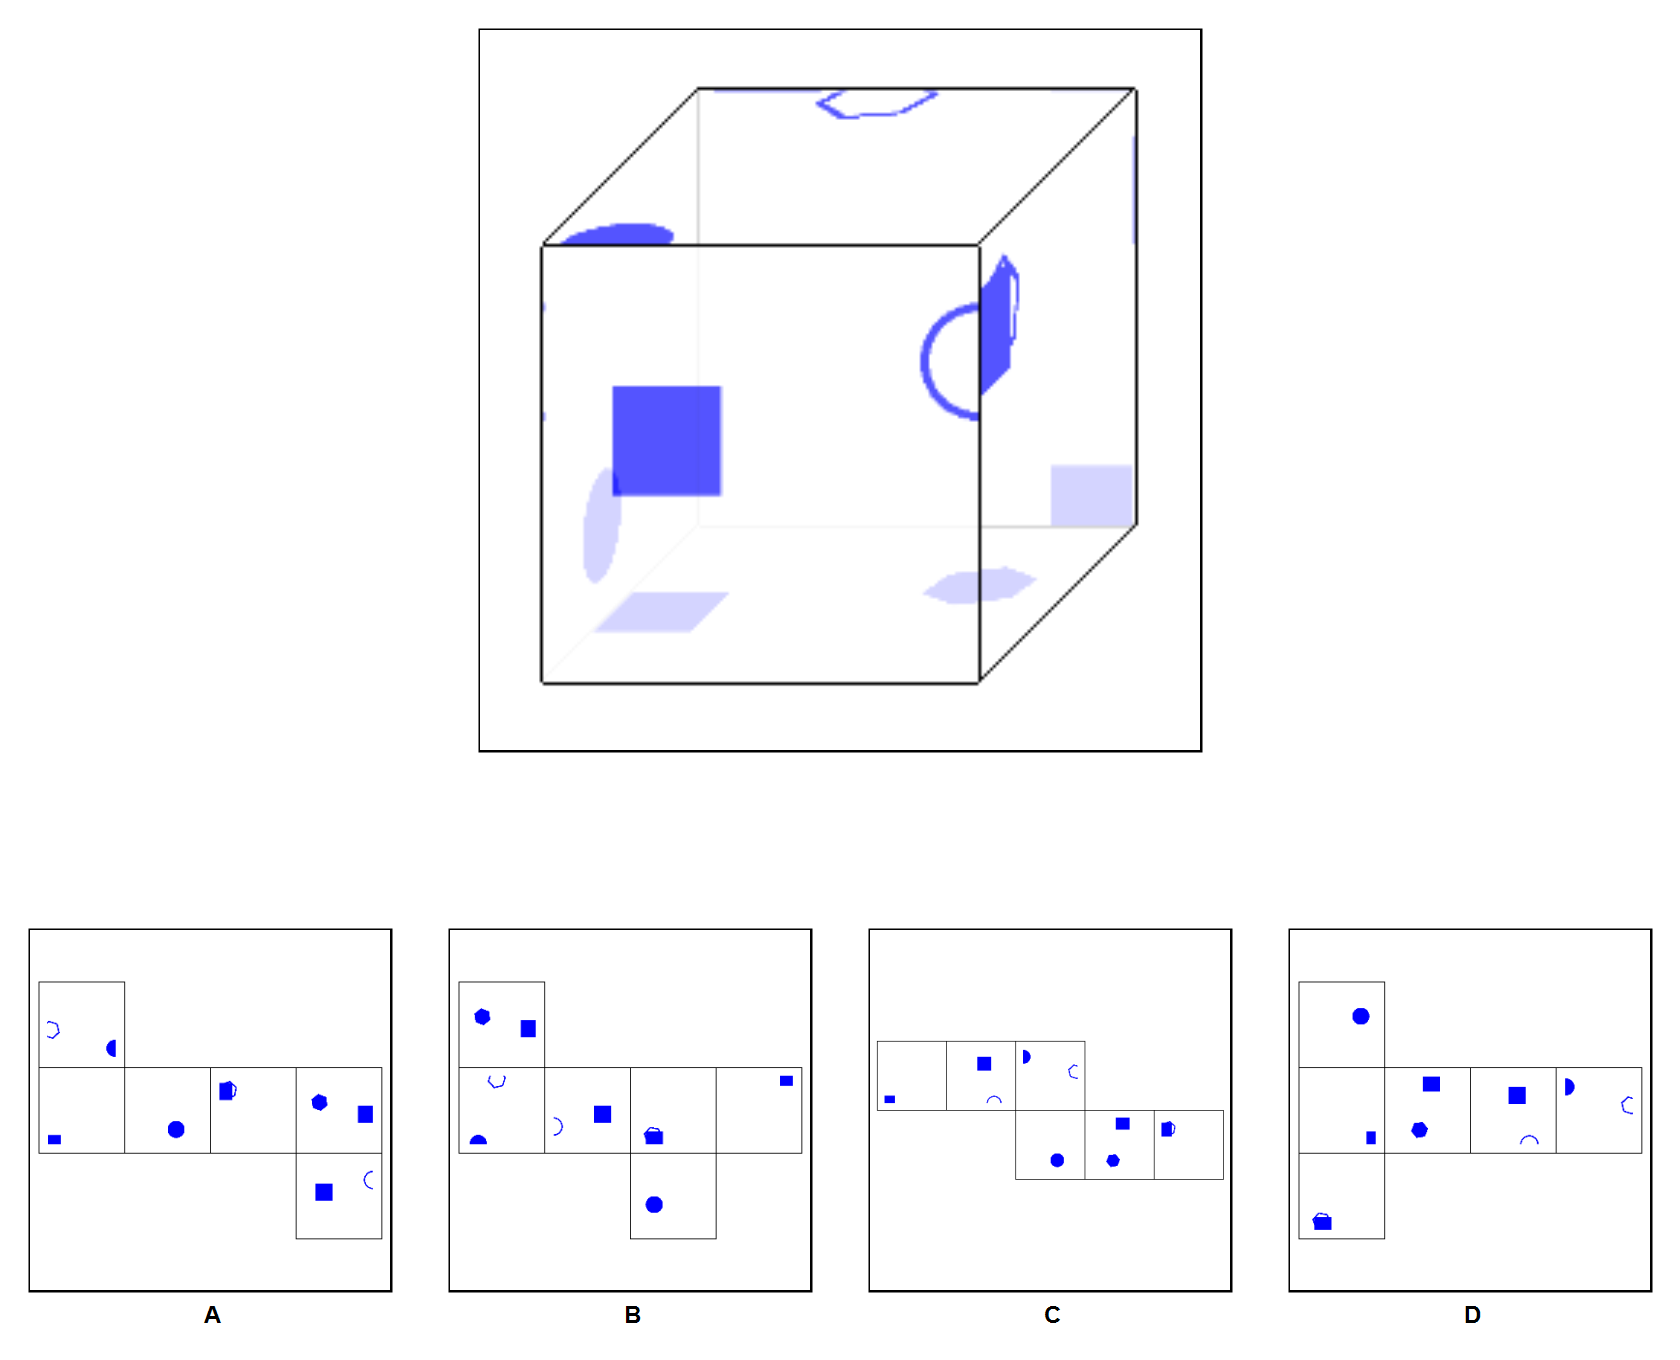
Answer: D